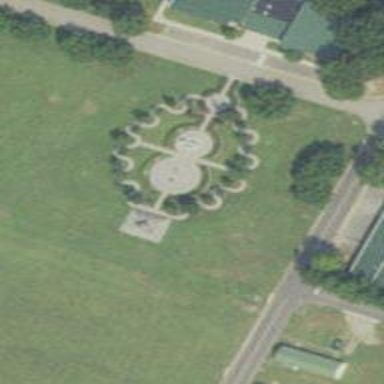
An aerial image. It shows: Historic monument.